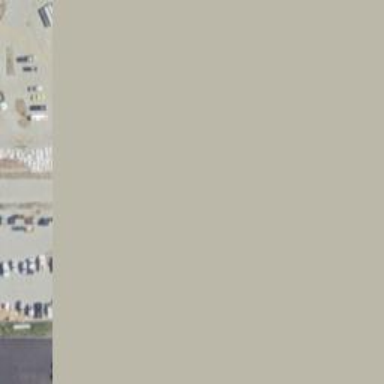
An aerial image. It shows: Image of helipad at airport.